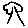
Label: tree